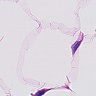
Metastatic tissue present: no